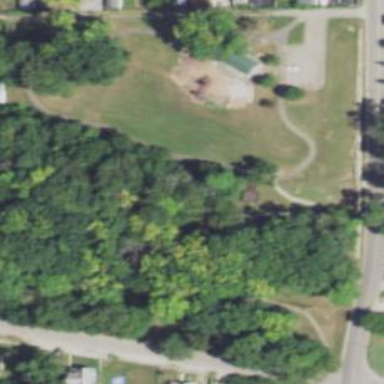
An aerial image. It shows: Park.